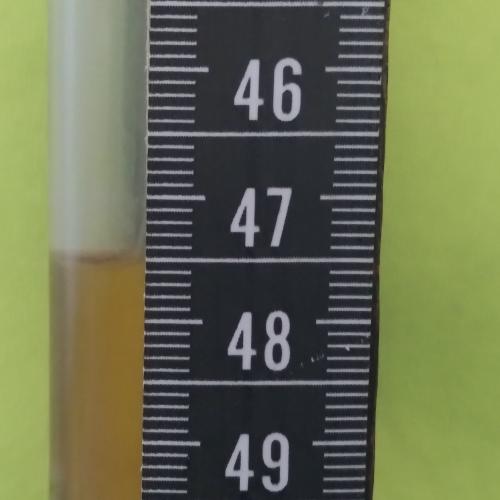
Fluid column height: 47.5 cm